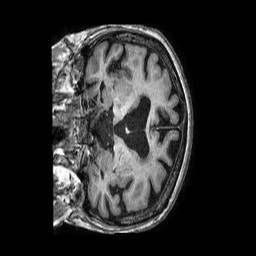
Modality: T1w
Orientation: coronal
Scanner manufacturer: philips
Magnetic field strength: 3 T
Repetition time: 0.006743 s
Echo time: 0.003073 s